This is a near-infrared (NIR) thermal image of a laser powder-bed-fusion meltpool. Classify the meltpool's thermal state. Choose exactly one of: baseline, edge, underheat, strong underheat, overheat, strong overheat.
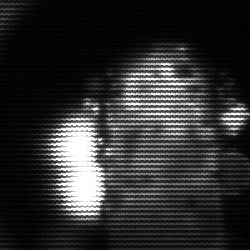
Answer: strong underheat